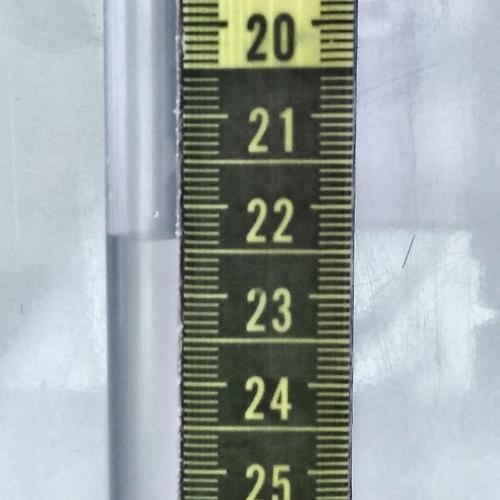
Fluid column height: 22.4 cm